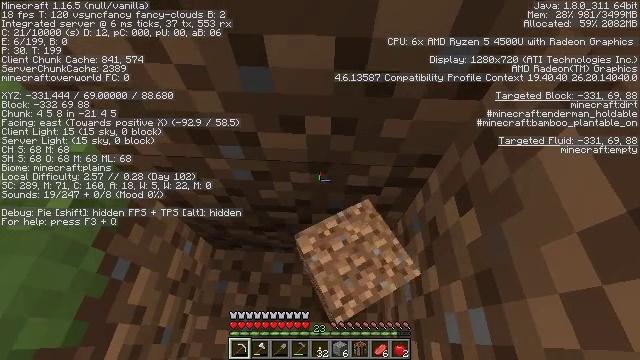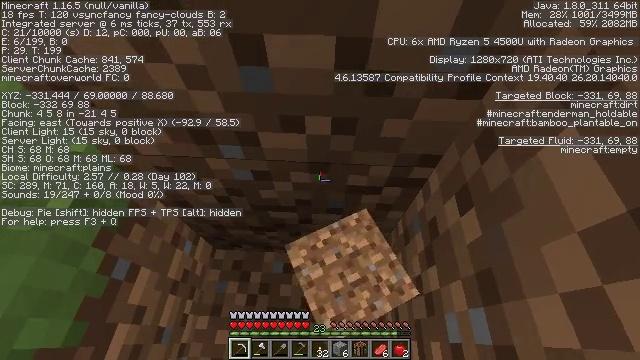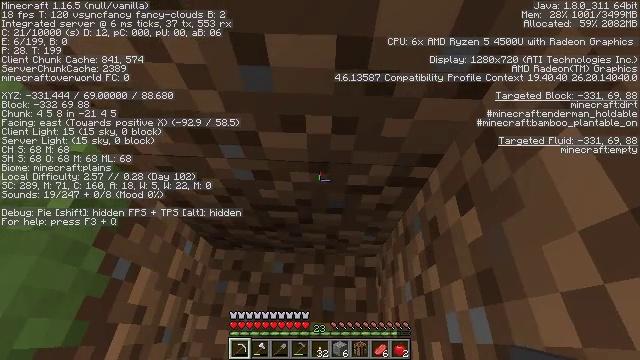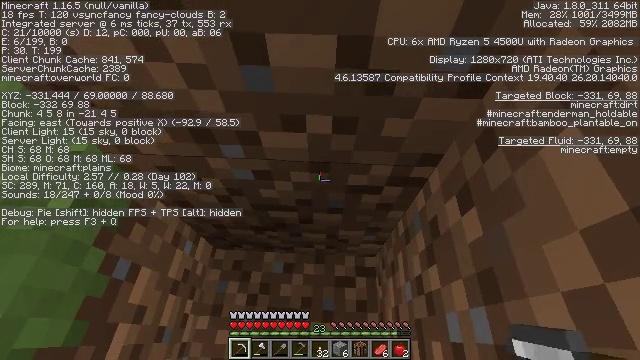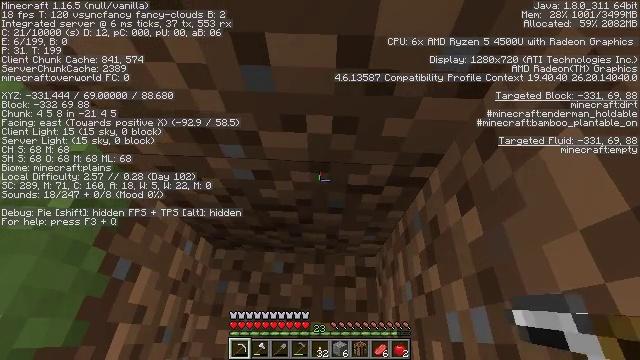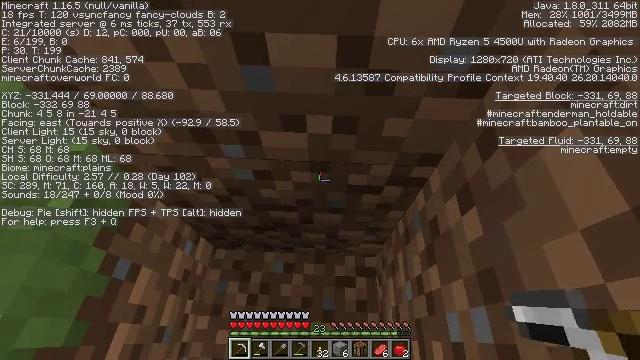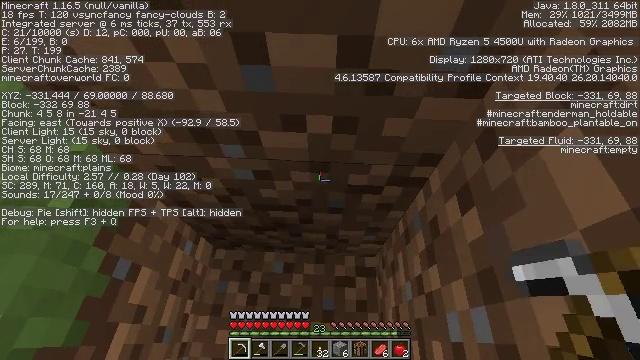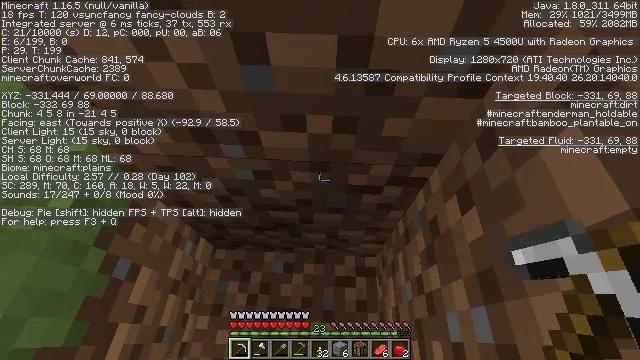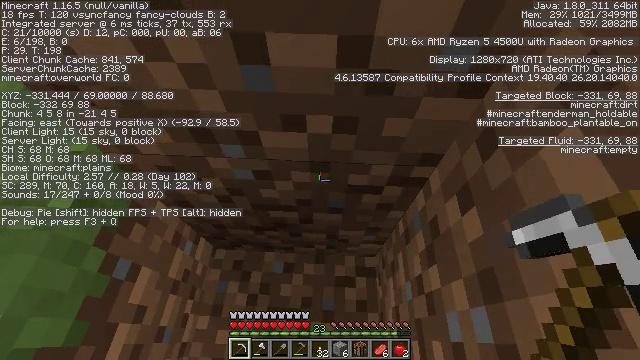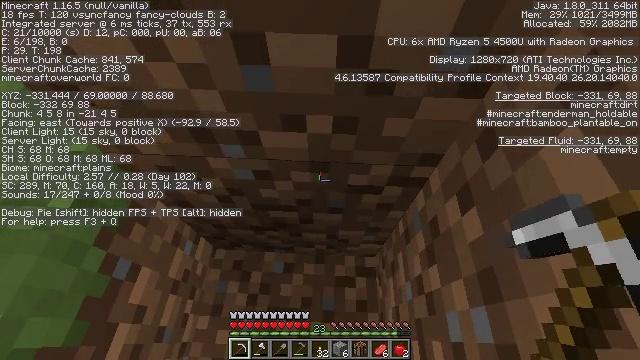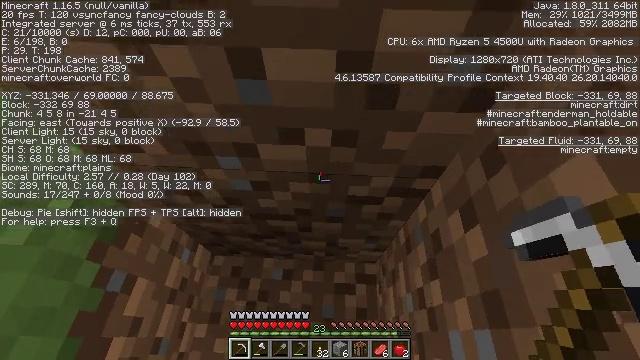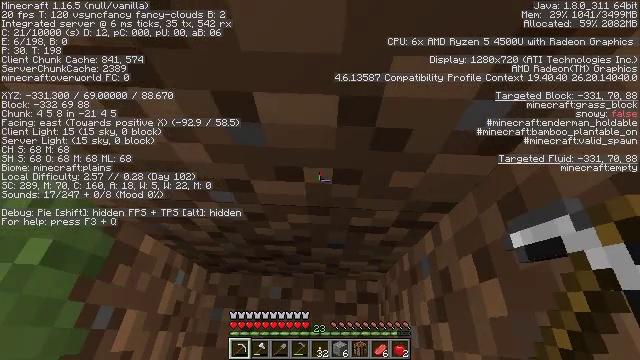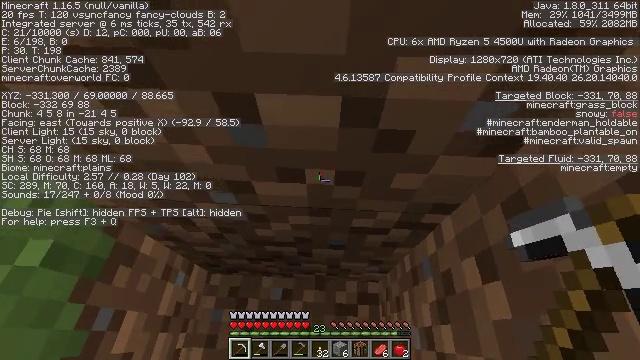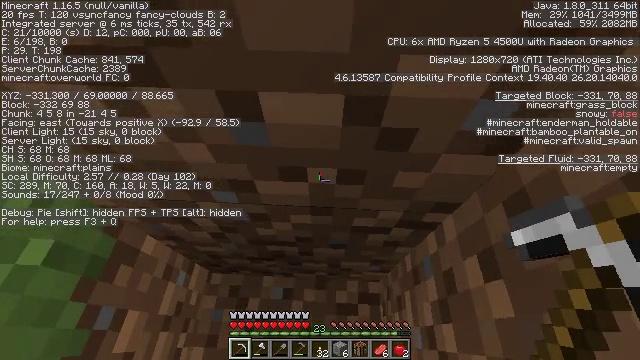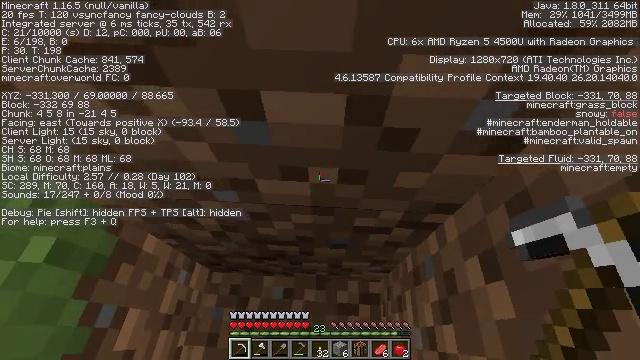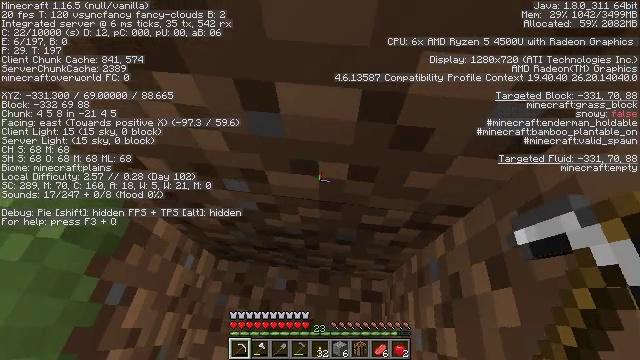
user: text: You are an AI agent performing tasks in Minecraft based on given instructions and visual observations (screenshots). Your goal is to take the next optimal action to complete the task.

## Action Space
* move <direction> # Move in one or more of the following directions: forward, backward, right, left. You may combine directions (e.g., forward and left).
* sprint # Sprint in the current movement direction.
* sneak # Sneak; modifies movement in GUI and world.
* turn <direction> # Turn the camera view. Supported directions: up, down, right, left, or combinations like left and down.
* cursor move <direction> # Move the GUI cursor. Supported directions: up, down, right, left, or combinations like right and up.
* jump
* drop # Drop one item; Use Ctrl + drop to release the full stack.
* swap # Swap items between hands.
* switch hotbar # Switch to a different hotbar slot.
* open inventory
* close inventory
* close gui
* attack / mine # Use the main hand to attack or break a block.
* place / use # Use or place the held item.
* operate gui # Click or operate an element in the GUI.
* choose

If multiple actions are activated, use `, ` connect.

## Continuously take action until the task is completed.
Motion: motion action
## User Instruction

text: Harvest grass block to clear the area.
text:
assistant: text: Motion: no_op
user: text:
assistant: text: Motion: no_op
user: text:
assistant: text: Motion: no_op
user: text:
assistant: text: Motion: no_op
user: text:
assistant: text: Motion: no_op
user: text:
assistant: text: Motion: no_op
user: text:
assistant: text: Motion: no_op
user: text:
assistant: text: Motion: no_op
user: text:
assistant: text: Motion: no_op
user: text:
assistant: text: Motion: move forward
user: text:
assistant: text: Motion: move forward
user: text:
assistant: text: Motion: move forward
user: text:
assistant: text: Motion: no_op
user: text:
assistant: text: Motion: no_op
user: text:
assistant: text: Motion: turn left and down
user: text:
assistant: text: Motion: turn left and down
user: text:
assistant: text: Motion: turn left and down
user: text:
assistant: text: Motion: turn left
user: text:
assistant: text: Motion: turn left
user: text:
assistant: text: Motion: no_op
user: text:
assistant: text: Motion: no_op
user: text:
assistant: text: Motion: no_op
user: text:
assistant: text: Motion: no_op
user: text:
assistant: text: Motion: turn left
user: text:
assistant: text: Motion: turn left and up
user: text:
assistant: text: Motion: turn left
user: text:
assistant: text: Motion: turn left
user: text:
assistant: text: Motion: turn left and up
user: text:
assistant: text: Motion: no_op
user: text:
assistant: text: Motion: no_op